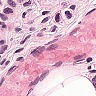
Metastatic tissue present: yes